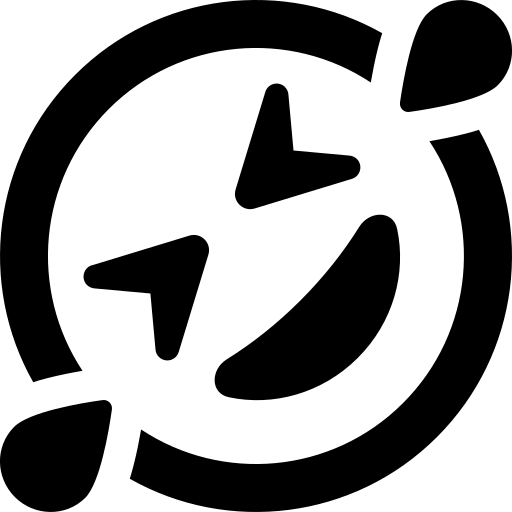
Tags: icon, FontAwesome, fa-icon, outline, face, grin, squint, tears